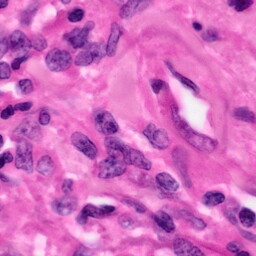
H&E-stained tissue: Pancreatic